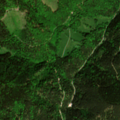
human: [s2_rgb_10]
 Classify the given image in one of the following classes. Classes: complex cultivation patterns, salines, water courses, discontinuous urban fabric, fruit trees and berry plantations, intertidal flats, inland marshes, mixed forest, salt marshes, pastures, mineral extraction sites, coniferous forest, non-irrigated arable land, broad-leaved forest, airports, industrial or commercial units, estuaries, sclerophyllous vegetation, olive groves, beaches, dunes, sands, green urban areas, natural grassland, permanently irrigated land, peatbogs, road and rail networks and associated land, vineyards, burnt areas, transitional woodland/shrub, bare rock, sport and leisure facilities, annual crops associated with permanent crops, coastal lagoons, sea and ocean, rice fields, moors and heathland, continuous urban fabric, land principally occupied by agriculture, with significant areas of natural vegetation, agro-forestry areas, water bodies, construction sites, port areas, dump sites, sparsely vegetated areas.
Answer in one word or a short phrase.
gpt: coniferous forest, mixed forest